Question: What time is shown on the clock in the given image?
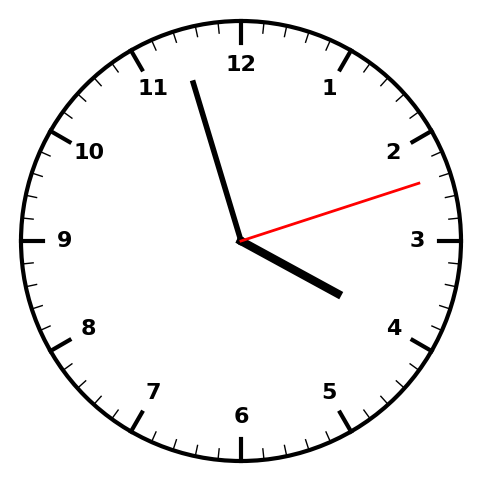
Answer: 03:57:12